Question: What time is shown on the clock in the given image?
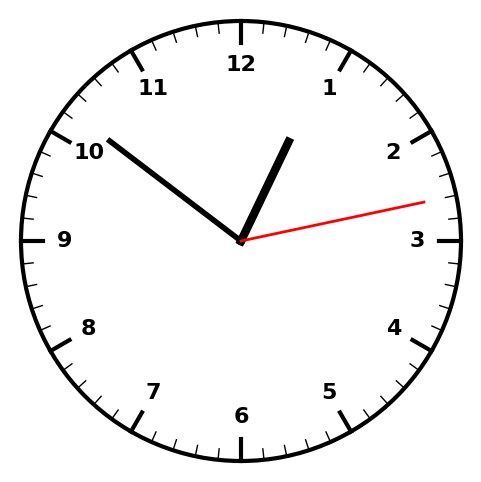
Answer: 12:51:13